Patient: sex F, age 33
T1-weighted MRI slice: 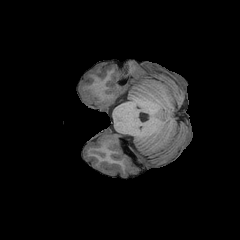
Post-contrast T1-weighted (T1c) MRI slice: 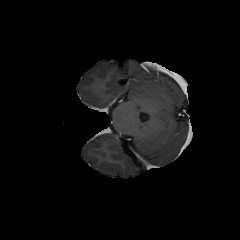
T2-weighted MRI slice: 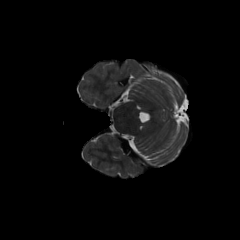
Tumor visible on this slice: no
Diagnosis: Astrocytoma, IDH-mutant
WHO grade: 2